Interaction volume radius: 5 \u00c5
Interaction volume height: 10 \u00c5
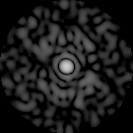
Disorder parameter: 0.8166